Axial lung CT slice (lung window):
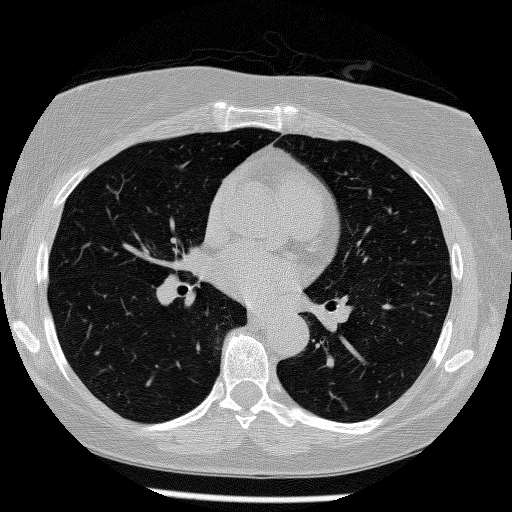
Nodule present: no